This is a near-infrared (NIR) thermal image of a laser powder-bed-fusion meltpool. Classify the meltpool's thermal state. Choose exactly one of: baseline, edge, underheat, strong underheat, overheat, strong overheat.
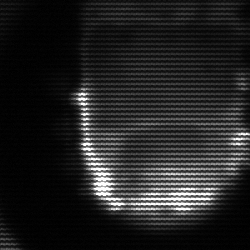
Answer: baseline